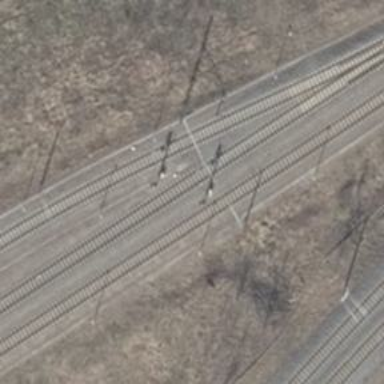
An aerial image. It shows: Railway signal.